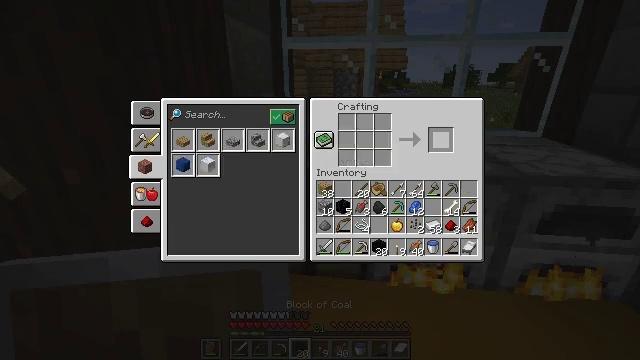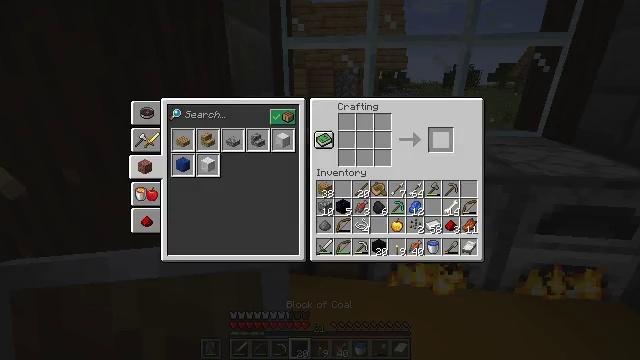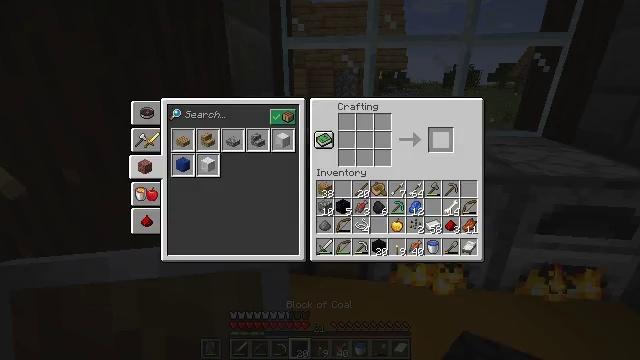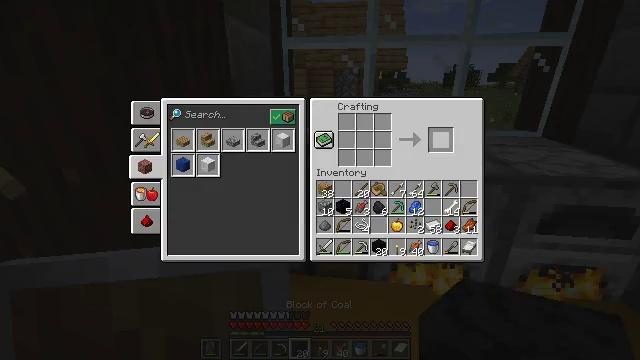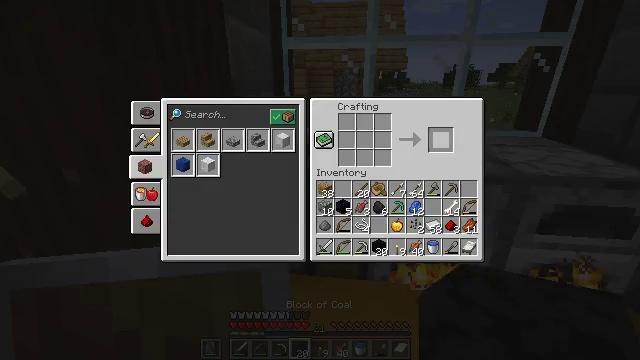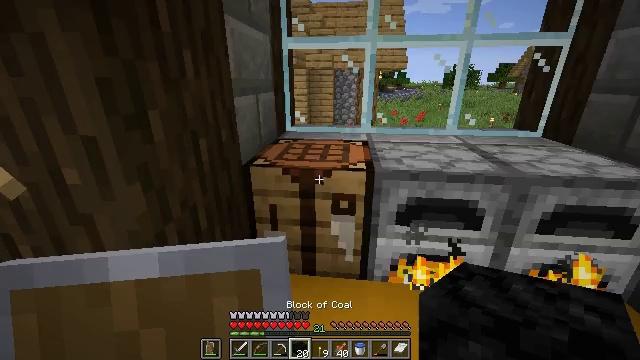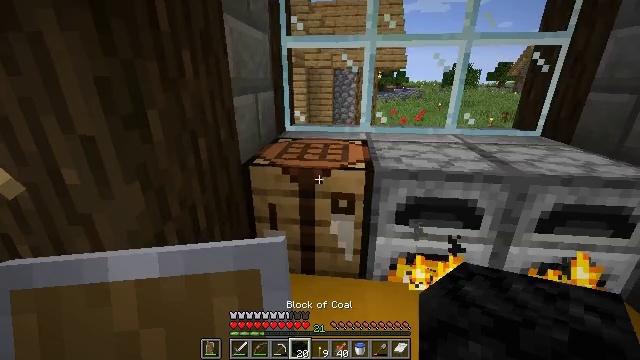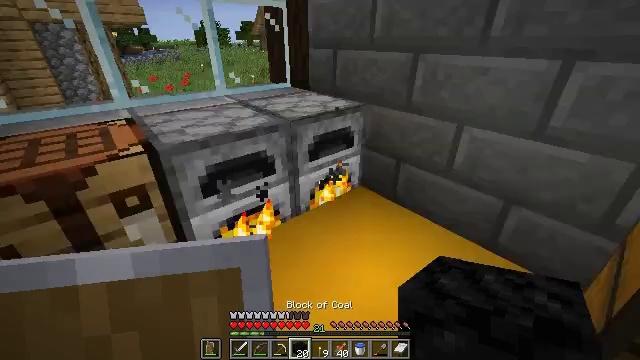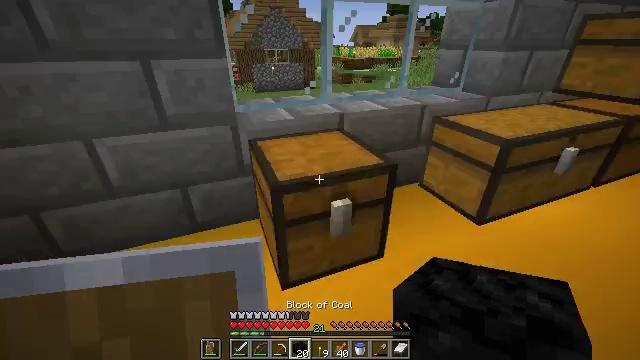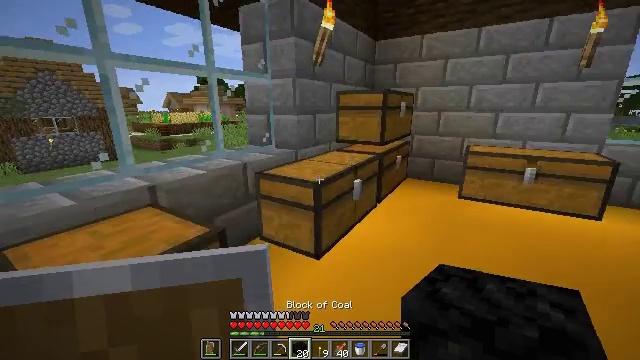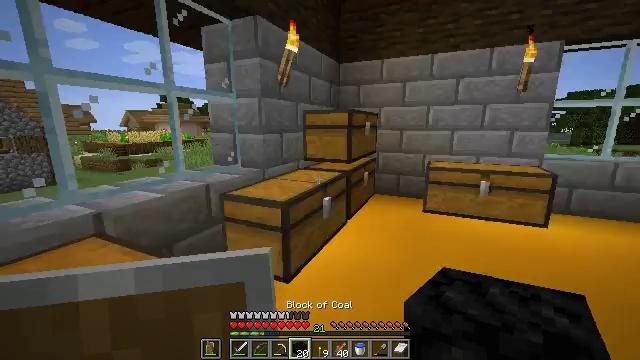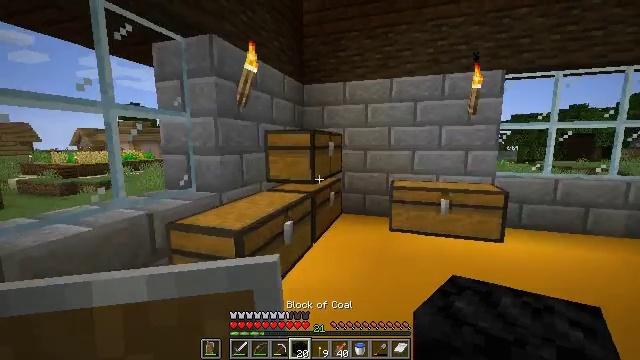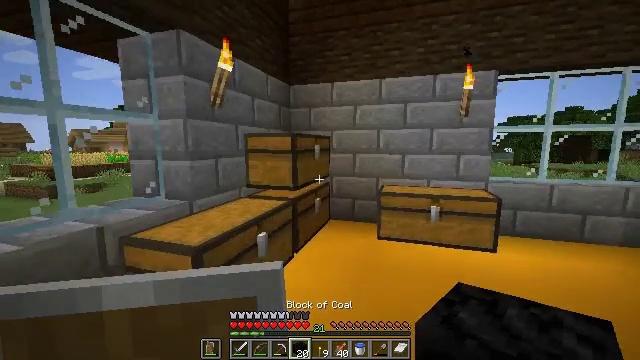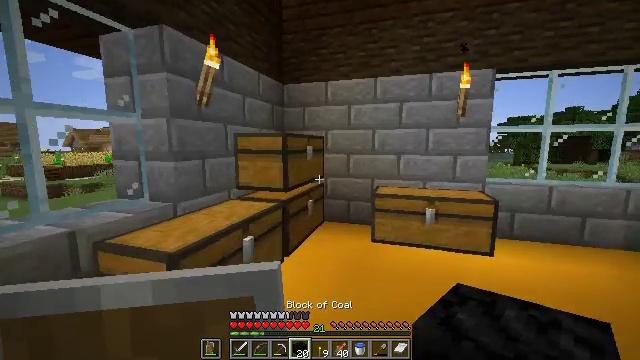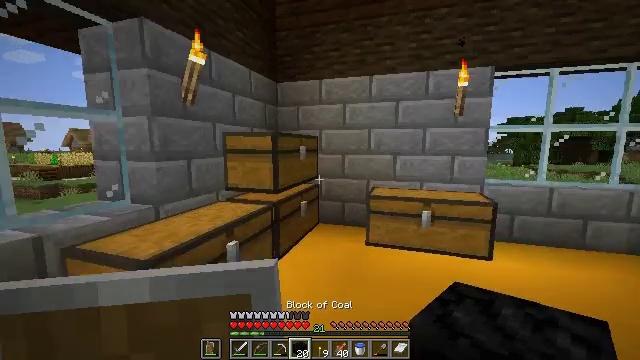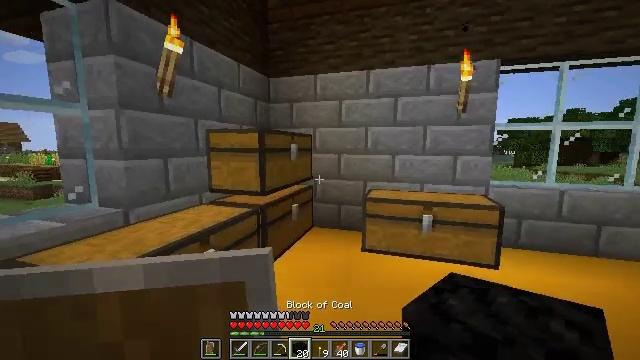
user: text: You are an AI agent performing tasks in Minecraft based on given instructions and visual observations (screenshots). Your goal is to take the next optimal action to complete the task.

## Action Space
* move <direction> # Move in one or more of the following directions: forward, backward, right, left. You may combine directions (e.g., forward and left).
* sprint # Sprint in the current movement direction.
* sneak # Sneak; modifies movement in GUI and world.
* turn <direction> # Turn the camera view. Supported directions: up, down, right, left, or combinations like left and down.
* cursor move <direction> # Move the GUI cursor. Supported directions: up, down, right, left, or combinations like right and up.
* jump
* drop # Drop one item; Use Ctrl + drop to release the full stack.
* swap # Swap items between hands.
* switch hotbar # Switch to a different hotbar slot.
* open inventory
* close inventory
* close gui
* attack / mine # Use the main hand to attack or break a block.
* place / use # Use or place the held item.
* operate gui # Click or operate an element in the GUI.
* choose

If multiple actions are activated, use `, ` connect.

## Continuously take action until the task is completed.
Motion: motion action
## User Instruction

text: Open the crafting table to make coal.
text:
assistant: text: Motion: sneak, open gui
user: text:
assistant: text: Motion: no_op
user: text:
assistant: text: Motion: no_op
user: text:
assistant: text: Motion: no_op
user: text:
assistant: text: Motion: no_op
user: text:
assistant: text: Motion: close gui
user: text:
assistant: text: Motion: turn right and down
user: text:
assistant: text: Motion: move right, turn right
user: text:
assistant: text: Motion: move forward and move right, turn right and up
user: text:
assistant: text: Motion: move forward and move right, turn right and up
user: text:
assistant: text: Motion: move forward and move right, turn right and up
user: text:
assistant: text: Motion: move forward and move right
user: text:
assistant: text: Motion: move forward and move right
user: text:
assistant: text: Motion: move forward
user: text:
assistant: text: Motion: move forward
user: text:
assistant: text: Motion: move forward, turn left and down
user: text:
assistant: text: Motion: move forward, turn left and down
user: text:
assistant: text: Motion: move forward and move right, turn left and down
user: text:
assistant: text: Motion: move forward and move right, turn right and down
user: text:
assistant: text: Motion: move forward and move right, turn right and down
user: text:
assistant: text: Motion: move forward and move right, turn right and up
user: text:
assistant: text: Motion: move forward, use / place
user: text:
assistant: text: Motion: use / place
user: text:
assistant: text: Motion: no_op
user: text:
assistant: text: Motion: no_op
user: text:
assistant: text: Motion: no_op
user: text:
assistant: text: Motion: open gui
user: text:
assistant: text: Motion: no_op
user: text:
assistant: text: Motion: no_op
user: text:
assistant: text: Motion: sneak, cursor move right